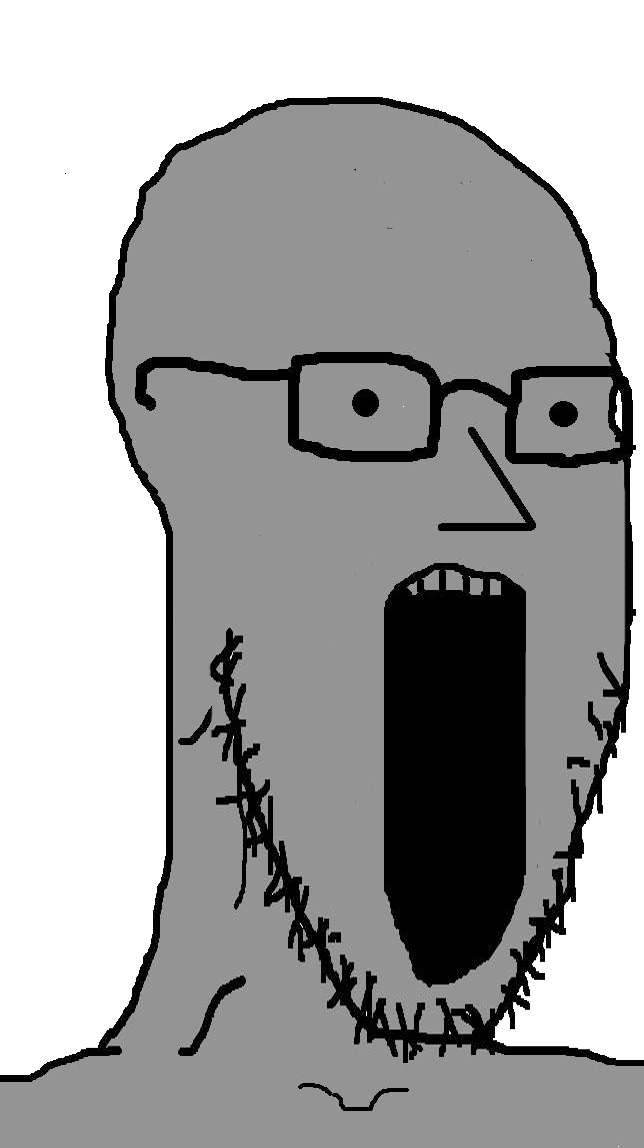
Label: 5_NPC